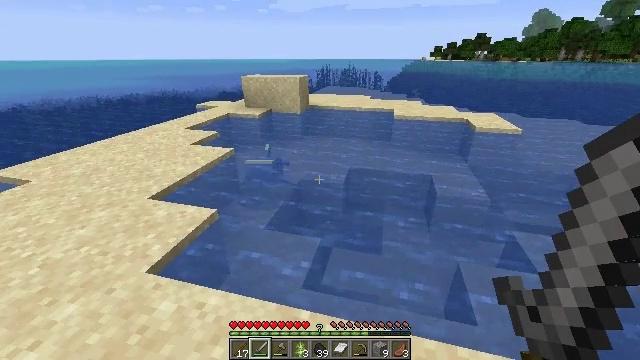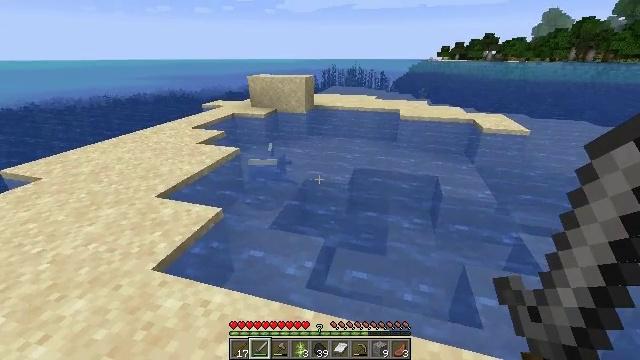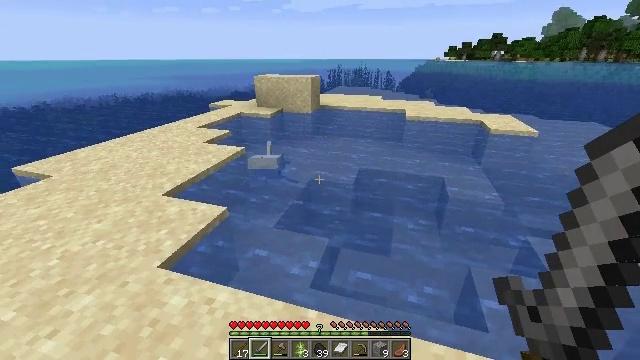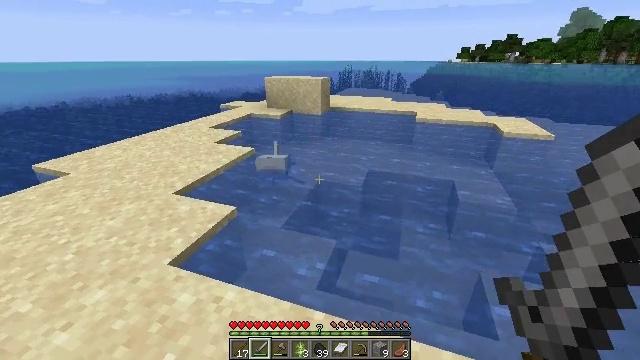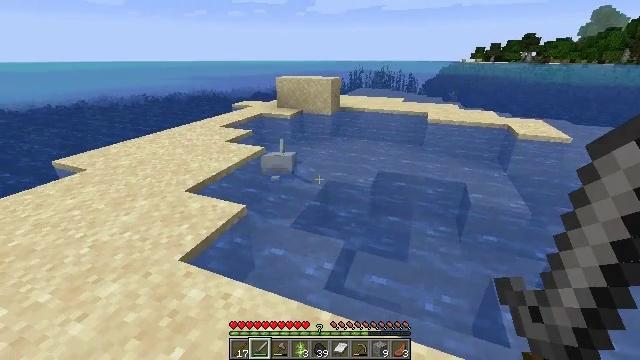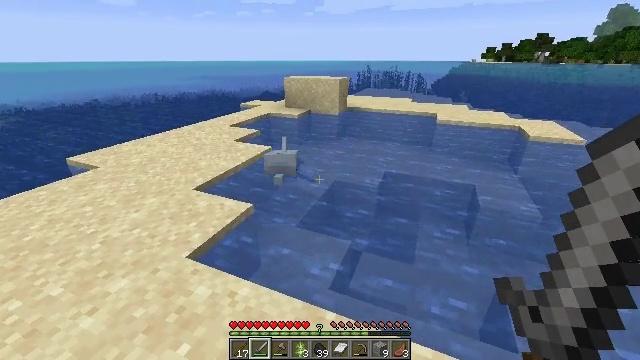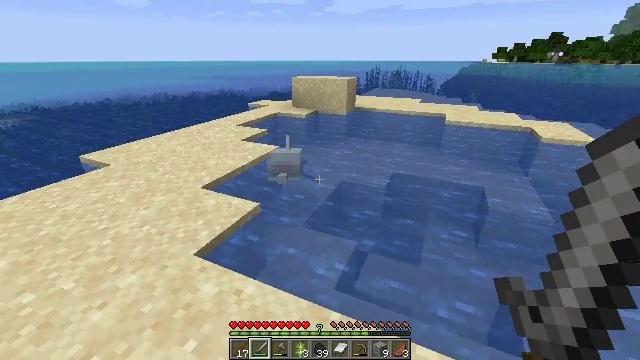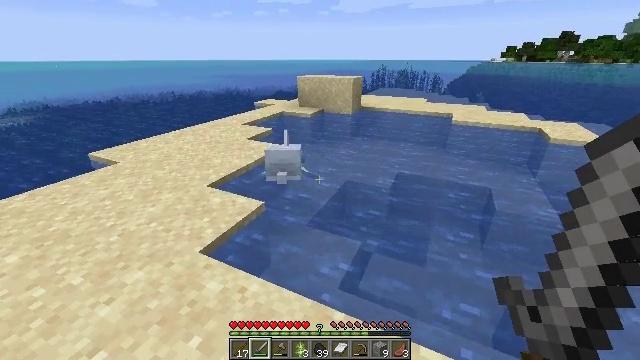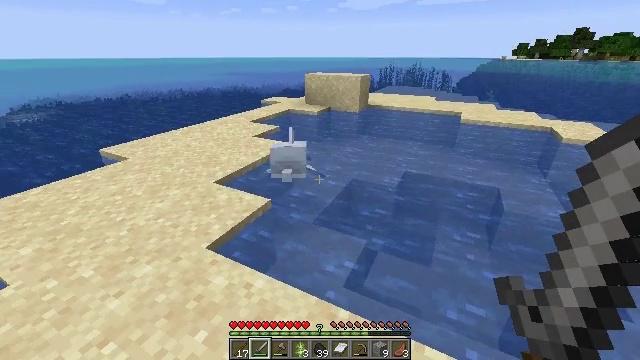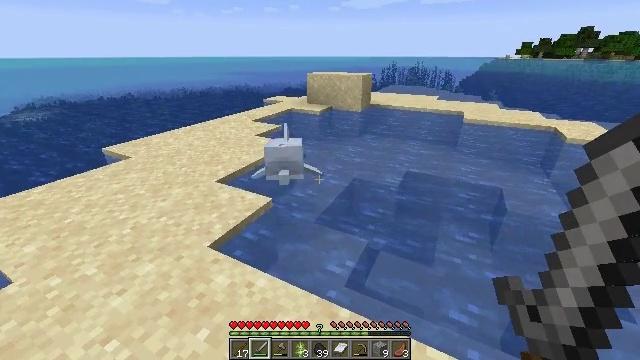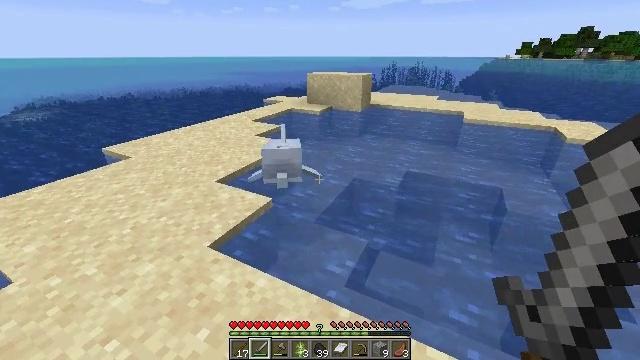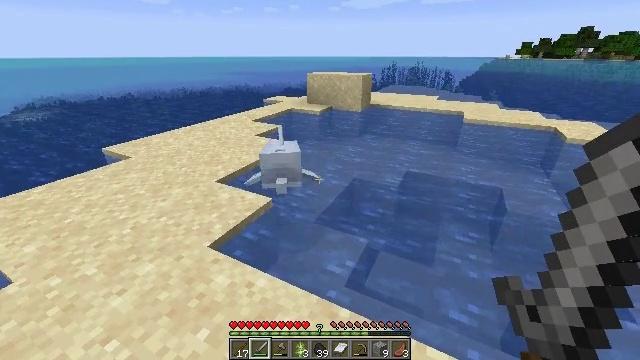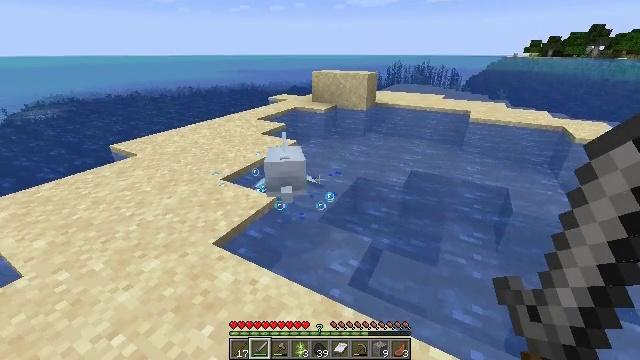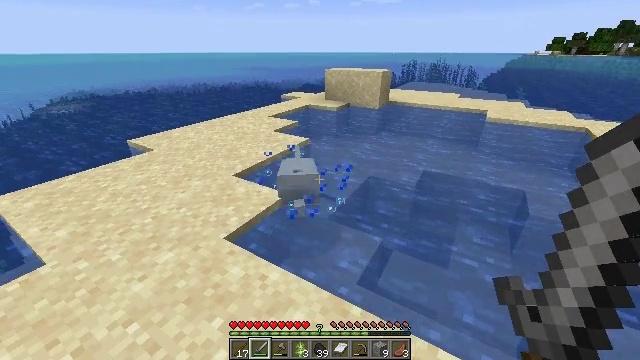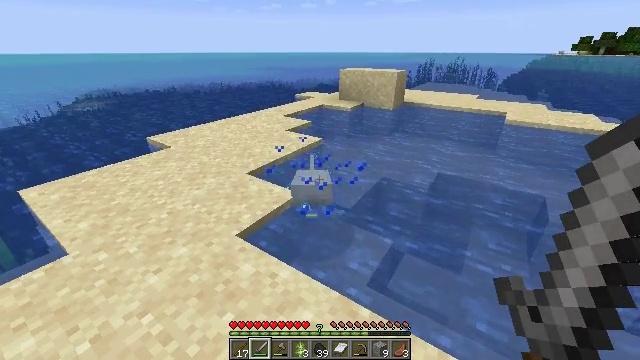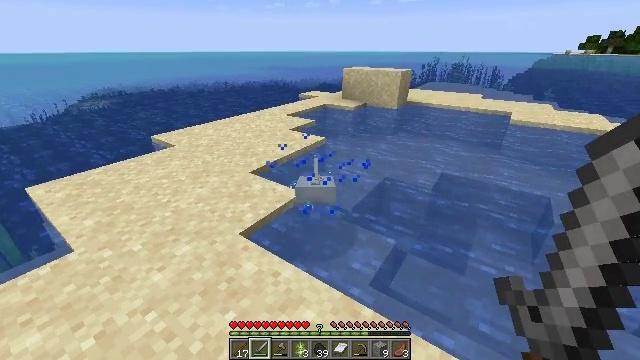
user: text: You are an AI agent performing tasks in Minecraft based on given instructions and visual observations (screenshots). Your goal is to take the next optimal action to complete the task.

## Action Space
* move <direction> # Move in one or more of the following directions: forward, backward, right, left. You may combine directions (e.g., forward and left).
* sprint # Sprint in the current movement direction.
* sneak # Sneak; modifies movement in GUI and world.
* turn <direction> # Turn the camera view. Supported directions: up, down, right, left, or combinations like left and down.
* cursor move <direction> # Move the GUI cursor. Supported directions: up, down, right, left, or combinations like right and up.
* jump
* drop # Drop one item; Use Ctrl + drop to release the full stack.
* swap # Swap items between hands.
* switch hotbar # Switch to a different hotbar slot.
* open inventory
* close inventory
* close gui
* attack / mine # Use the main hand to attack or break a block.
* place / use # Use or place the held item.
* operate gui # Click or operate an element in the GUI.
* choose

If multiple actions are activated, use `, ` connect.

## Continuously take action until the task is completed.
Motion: motion action
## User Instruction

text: Kill the dolphin.
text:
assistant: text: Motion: turn left
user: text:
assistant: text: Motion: turn left
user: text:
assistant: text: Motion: turn left
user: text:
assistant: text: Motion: turn left
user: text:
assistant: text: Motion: turn left
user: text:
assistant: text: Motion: turn left
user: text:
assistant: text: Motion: turn left
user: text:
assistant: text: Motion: turn left
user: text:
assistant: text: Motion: no_op
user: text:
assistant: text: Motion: no_op
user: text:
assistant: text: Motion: no_op
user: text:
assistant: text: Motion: turn left
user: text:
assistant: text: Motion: turn left
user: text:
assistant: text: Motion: turn left
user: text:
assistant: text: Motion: no_op
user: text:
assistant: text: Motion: no_op
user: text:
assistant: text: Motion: attack / mine
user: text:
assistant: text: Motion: attack / mine
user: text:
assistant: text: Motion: attack / mine
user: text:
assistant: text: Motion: no_op
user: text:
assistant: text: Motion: no_op
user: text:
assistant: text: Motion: turn down
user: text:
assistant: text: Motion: no_op
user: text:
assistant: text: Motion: no_op
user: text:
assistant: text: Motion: no_op
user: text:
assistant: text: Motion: no_op
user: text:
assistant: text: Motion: turn right
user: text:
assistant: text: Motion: no_op
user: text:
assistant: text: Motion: turn right
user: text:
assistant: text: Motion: turn right